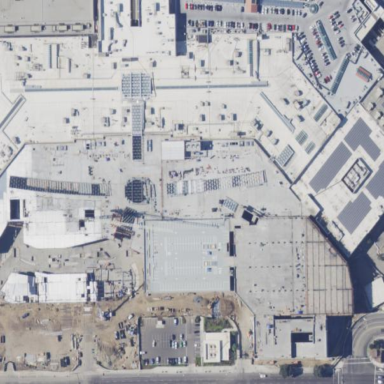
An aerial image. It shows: Retail building in mall.